Question: I was testing out this demo on query-ui-maps:
<URL>
Everything is the same except for the head section of my index.html file:
'''
<meta name="viewport" content="width=device-width, initial-scale=1, maximum-scale=1, user-scalable=no">
<link rel="stylesheet" href="jquery-mobile/jquery.mobile.css" />
<link href="css/jquery.mobile-swatch.css" rel="stylesheet" type="text/css"/>
<link href="css/custom-icons.css" rel="stylesheet" type="text/css"/>
<link href="css/mapapp.css" rel="stylesheet" type="text/css"/>
<script src="http://maps.google.com/maps/api/js?sensor=false&libraries=places" type="text/javascript"></script>
<script src="js/jquery.js"></script>
<script src="jquery-mobile/jquery.mobile.js"></script>
<script type="text/javascript" src="ui/jquery.ui.map.js"></script>
<script type="text/javascript" src="ui/jquery.ui.map.extensions.js"></script>
<script type="text/javascript" charset="utf-8" src="js/cordova-iphone.js"></script>
<script type="text/javascript" src="ui/jquery.ui.map.services.js"></script>
<script type="text/javascript" src="js/jquery-ui-autocomplete-1-8-15.js"></script>
<script type="text/javascript" src="js/modernizr.js"></script>
<script type="text/javascript" src="js/demo.js"></script>
'''
The demo works in safari on my desktop but loads the screen attached whether I test in an ios5 simulator or an ios5 phone. No errors are logged to the console. I am testing in Xcode and using phone gap.

Please help.
This is the code:
'''
var mobileDemo = { 'center': '57.<PHONE>,12.<PHONE>', 'zoom': 10 };
$('#directions_map').live('pageinit', function() {
demo.add('directions_map', function() {
$('#map_canvas_1').gmap({'center': mobileDemo.center, 'zoom': mobileDemo.zoom, 'disableDefaultUI':true, 'callback': function() {
var self = this;
self.set('getCurrentPosition', function() {
self.refresh();
self.getCurrentPosition( function(position, status) {
if ( status === 'OK' ) {
var latlng = new google.maps.LatLng(position.coords.latitude, position.coords.longitude)
self.get('map').panTo(latlng);
self.search({ 'location': latlng }, function(results, status) {
if ( status === 'OK' ) {
$('#from').val(results[0].formatted_address);
}
});
} else {
alert('Unable to get current position');
}
});
});
$('#submit').click(function() {
self.displayDirections({ 'origin': $('#from').val(), 'destination': $('#to').val(), 'travelMode': google.maps.DirectionsTravelMode.DRIVING }, { 'panel': document.getElementById('directions')}, function(response, status) {
( status === 'OK' ) ? $('#results').show() : $('#results').hide();
});
return false;
});
}});
}).load('directions_map');
});
$('#directions_map').live('pageshow', function() {
demo.add('directions_map', $('#map_canvas_1').gmap('get', 'getCurrentPosition')).load('directions_map');
});
</script>
</head>
<body>
<div id="directions_map" data-role="page">
<div data-role="header">
<h1>jQuery mobile with Google maps v3</h1>
<!--<a data-rel="back">Back</a>-->
</div>
<div data-role="content">
<div class="ui-bar-f ui-corner-all ui-shadow" style="padding:1em;">
<div id="map_canvas_1" style="height:300px; width:100%;"></div>
<p>
<label for="from">From</label>
<input id="from" class="ui-bar-f" type="text" value="G&ouml;teborg, Sweden" />
</p>
<p>
<label for="to">To</label>
<input id="to" class="ui-bar-f" type="text" value="Stockholm, Sweden" />
</p>
<a id="submit" href="#" data-role="button" data-icon="search">Get directions</a>
</div>
<div id="results" class="ui-listview ui-listview-inset ui-corner-all ui-shadow" style="display:none;">
<div class="ui-li ui-li-divider ui-btn ui-bar-f ui-corner-top ui-btn-up-undefined">Results</div>
<div id="directions"></div>
<div class="ui-li ui-li-divider ui-btn ui-bar-f ui-corner-bottom ui-btn-up-undefined"></div>
</div>
</div>
</div>
</body>
'''
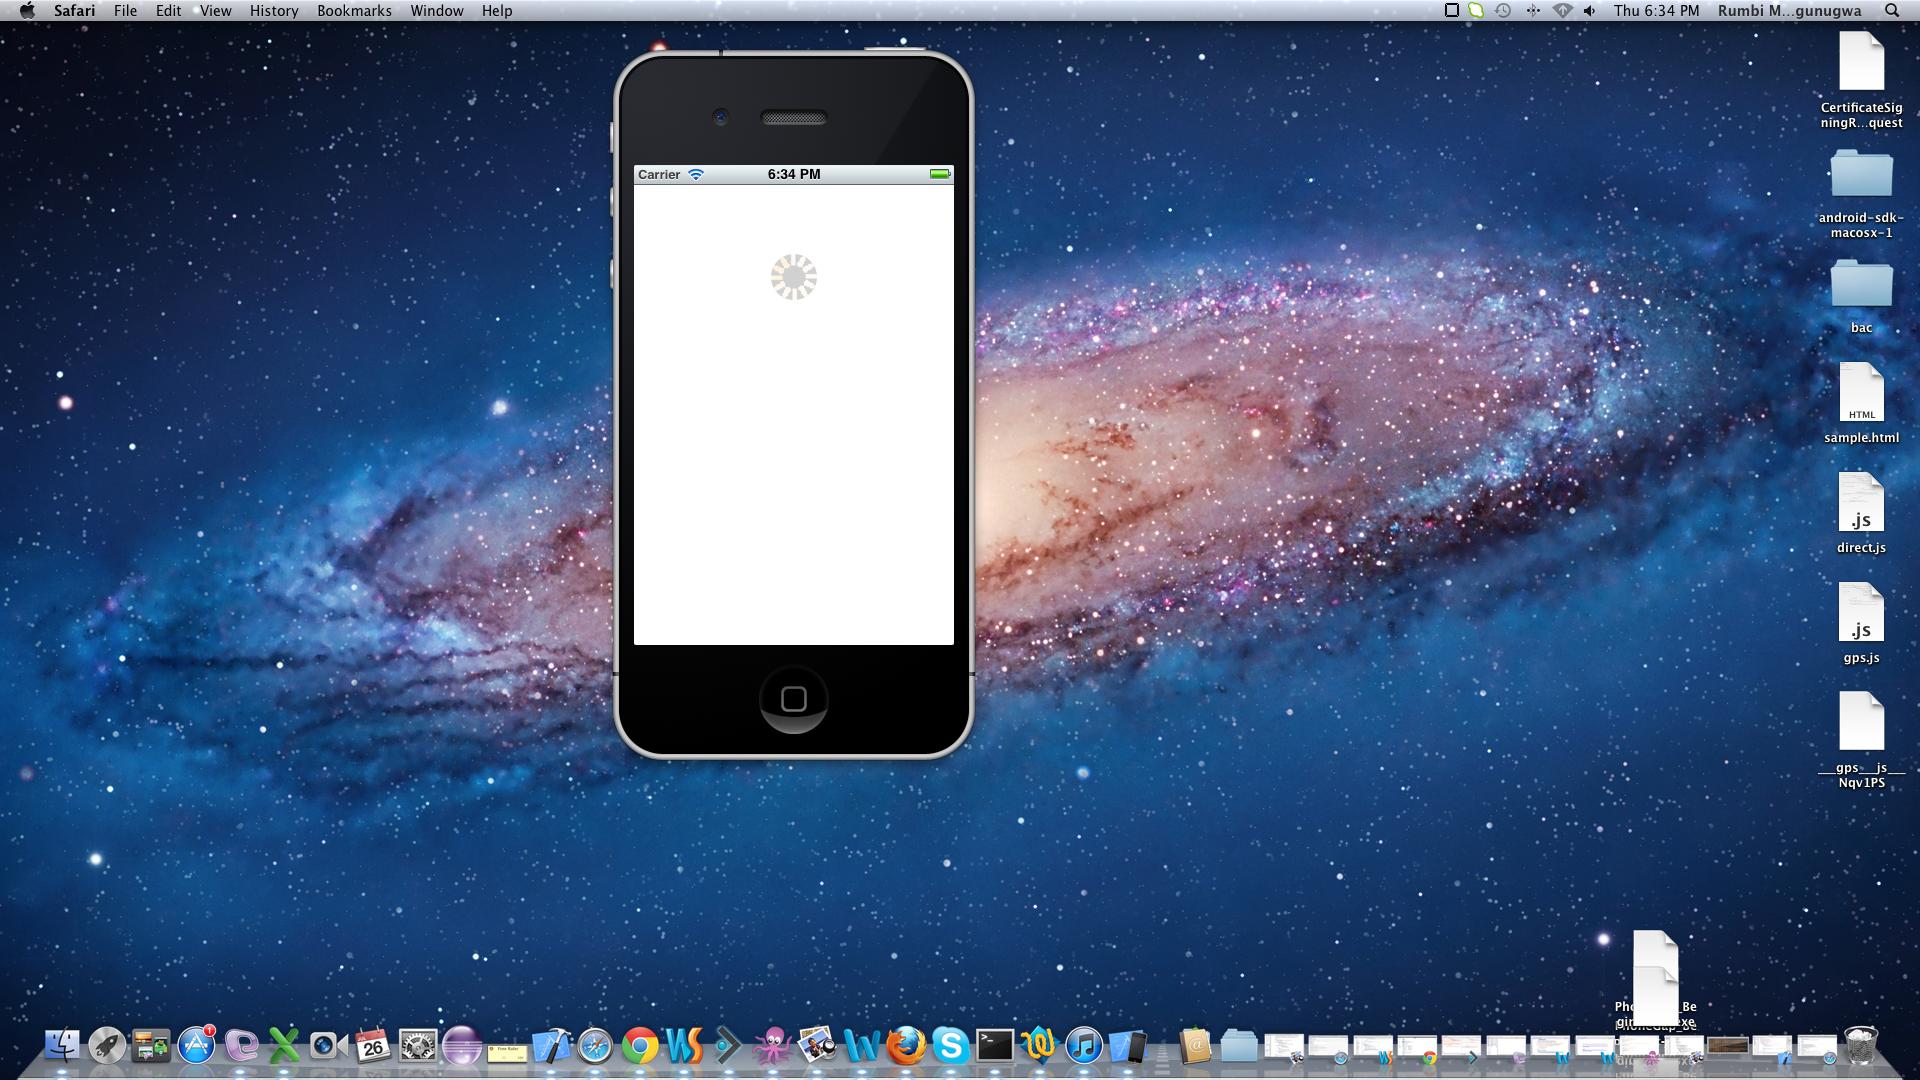
Answer: After much searching, this has proved to be the best answer:
<URL>